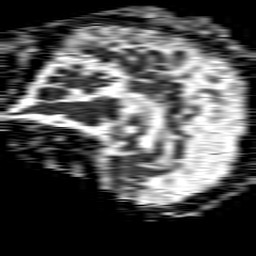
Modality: ADC
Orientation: sagittal
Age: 61
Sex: male
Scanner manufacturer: philips
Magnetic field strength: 1.5 T
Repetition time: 4.6 s
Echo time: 0.08709 s